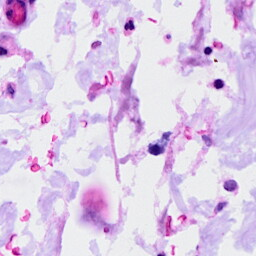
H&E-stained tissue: Ovarian